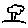
Label: tree